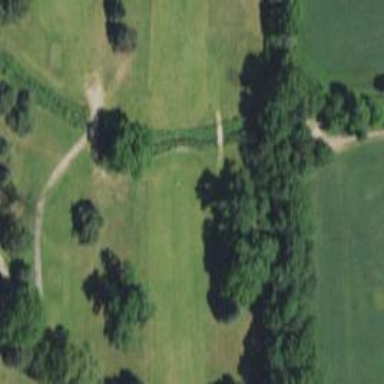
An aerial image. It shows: Service road on bridge for golf carts.